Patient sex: M
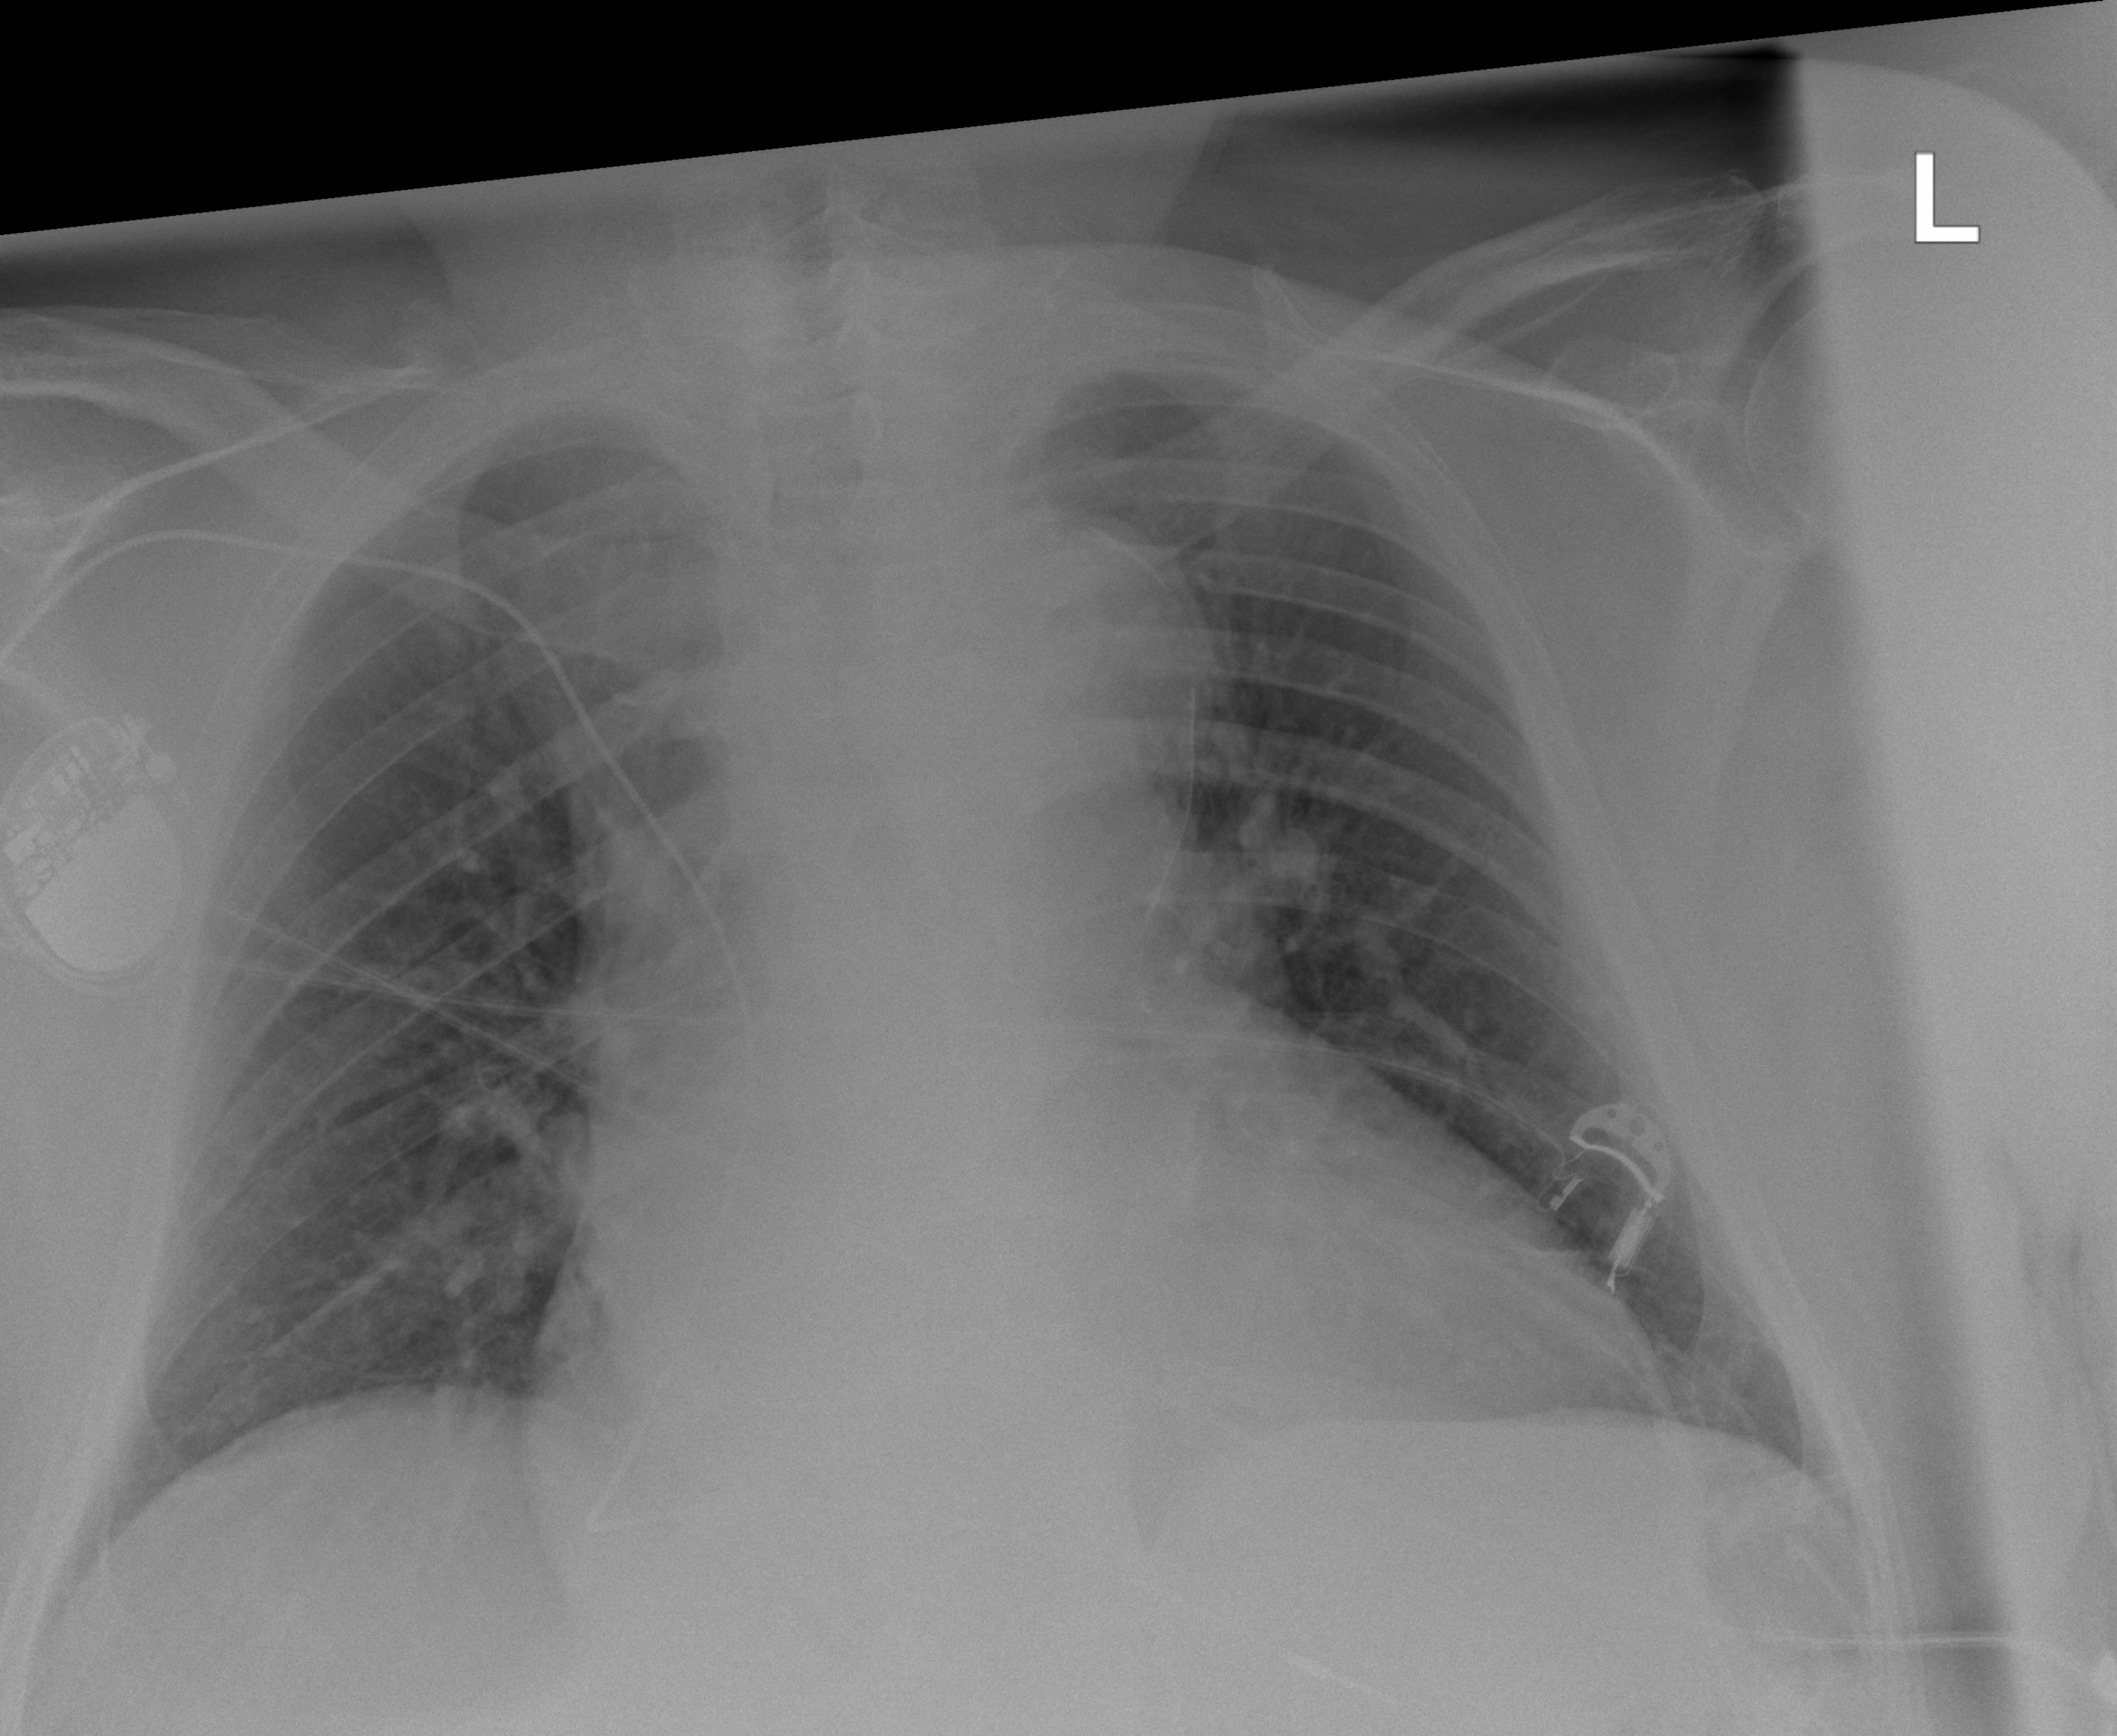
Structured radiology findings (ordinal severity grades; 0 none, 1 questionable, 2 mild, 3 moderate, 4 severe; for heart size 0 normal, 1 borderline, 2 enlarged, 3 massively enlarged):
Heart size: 2
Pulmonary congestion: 1
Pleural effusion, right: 0
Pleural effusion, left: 0
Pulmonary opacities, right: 0
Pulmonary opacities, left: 0
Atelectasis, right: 1
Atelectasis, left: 2